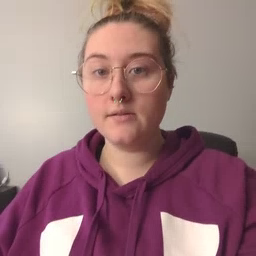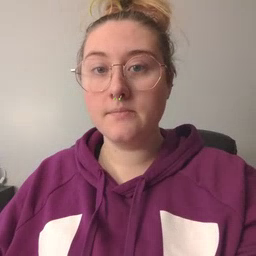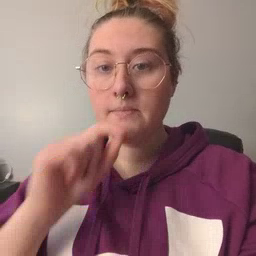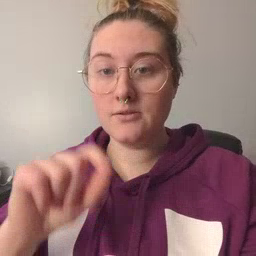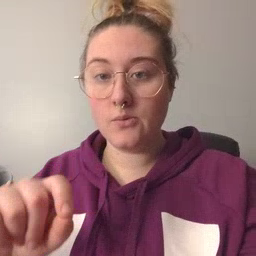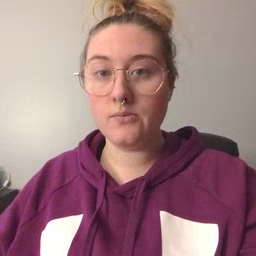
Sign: pencil